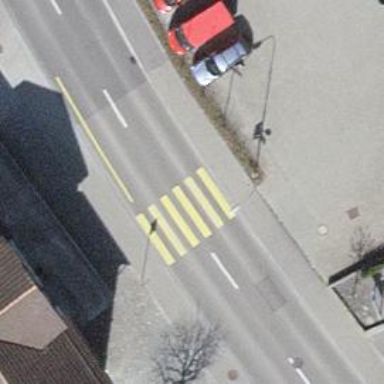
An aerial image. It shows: Uncontrolled zebra crossing on the road.